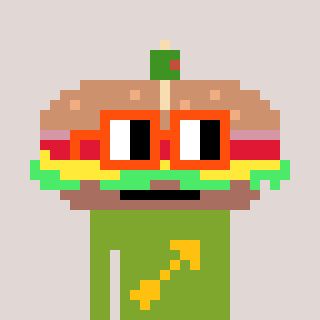
a pixel art character with square orange glasses, a sandwich-shaped head and a slimegreen-colored body on a warm background